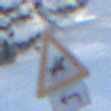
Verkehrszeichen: ReiterLinks
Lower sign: RichtungsangabeDurchPfeile2
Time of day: MorningAfternoon
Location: Outdoor (Nature)
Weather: Clear
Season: Winter
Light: Natural